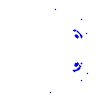
Particle: electron